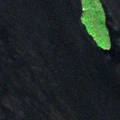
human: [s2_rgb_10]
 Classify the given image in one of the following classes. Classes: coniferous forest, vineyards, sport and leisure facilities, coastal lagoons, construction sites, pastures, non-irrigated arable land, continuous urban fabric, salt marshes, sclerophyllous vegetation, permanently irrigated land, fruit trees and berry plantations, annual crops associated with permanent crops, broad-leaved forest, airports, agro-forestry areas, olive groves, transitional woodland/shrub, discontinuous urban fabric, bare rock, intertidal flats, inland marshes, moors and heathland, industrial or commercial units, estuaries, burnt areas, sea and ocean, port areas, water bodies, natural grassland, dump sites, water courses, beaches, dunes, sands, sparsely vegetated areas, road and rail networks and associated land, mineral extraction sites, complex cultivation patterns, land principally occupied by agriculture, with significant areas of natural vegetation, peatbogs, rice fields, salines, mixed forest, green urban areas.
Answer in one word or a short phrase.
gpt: water bodies